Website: bh-photo
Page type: address-validator
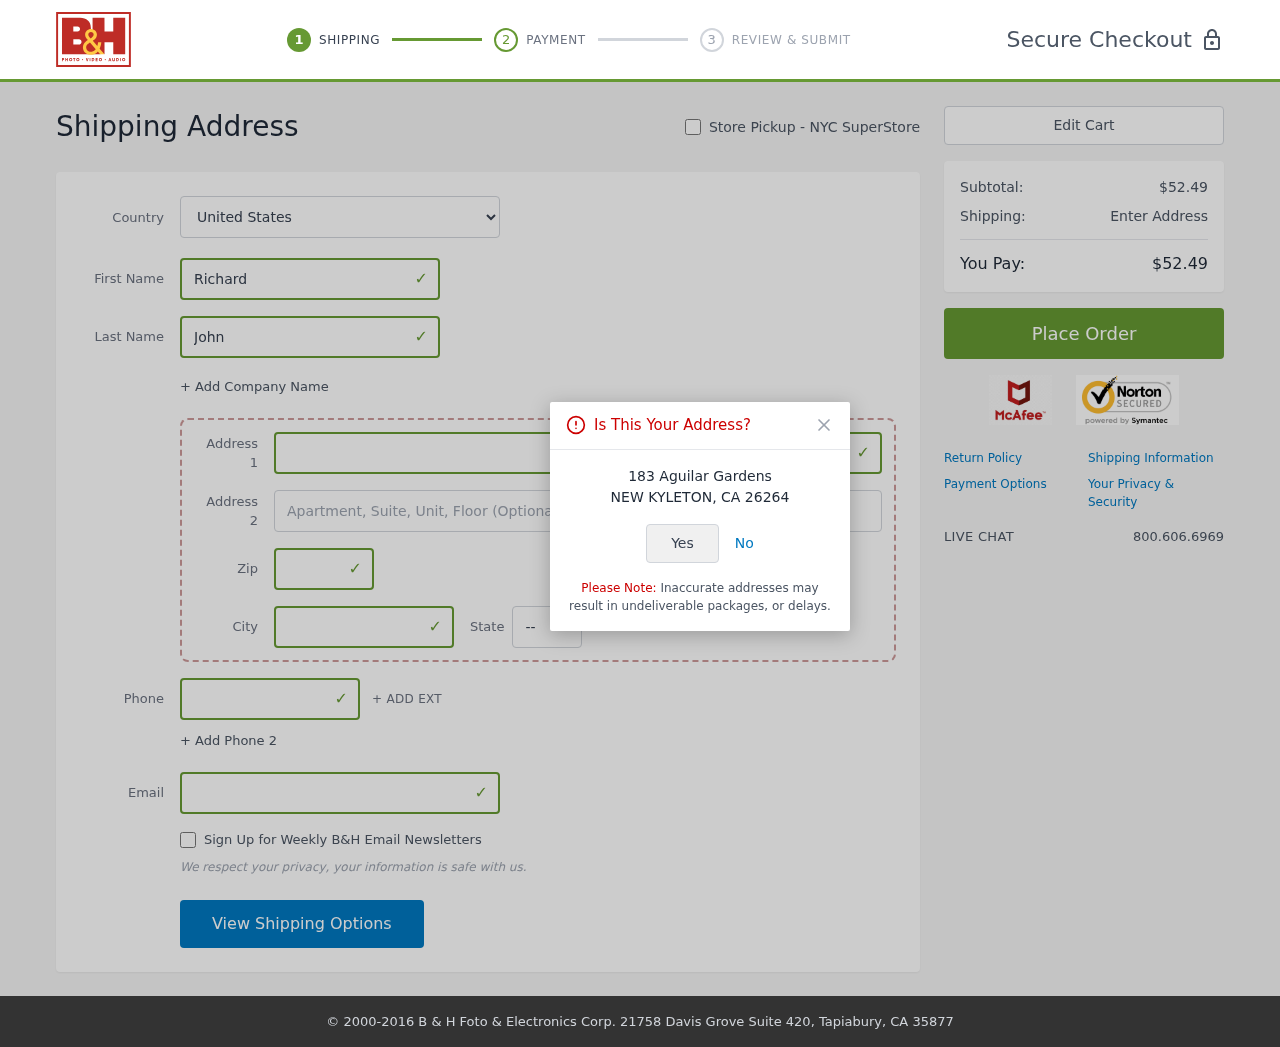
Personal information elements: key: PII_CITY
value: New Kyleton
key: PII_COUNTRY
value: United States
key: PII_EMAIL
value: richard.johnson@yahoo.com
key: PII_FIRSTNAME
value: Richard
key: PII_LASTNAME
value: Johnson
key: PII_PHONE
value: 3139321755
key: PII_POSTCODE
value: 26264
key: PII_STATE_ABBR
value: CA
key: PII_STREET
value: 183 Aguilar Gardens
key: PII_CITY_CONFIRM
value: NEW KYLETON
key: PII_POSTCODE_FULL
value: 26264
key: PII_POSTCODE_NUMERIC
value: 26264
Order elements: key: ORDER_SUBTOTAL
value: $52.49
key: ORDER_TOTAL
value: $52.49